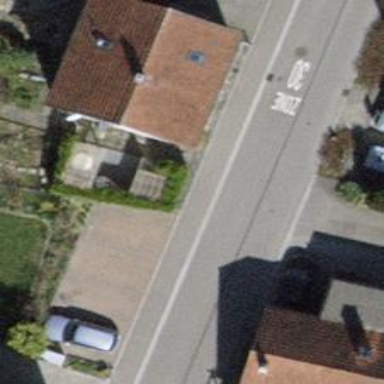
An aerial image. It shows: Building with tile roof.